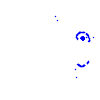
Particle: electron